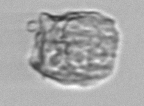
Label: detritus_transparent